Current action and preconditions to check: path_clear

Your task: For each precondition in the list above, predict whether it will hold at this action.

Consider the current scene as observed from the mobile robot's camera, and analyze the predicted future states of all dynamic agents (e.g., people, animals, vehicles, or any moving entities) within the NEXT SECOND.

IMPORTANT: Only answer "very likely" if you are absolutely certain—based on strong, clear evidence—that a dynamic agent will violate the precondition in the predicted future state. Do NOT answer "very likely" for unlikely, ambiguous, or low-probability risks.

Ask yourself for each precondition: Is there a high probability, with clear and convincing evidence, that the predicted future states of any dynamic agent will interfere with the predicted future state of the currently executing action within the NEXT SECOND, causing that precondition to fail?

Assess the risk level based on these predictions. Use "likely" or "very likely" if motions create a clear risk of interference.

Use "neutral" or "improbable" if agents are nearby but their predicted paths are clearly diverging or non-conflicting.

Failure Risk Categories: "very improbable", "improbable", "neutral", "likely", "very likely"

Answer Format: Output ONLY the probability_of_failure value from these categories: "very improbable", "improbable", "neutral", "likely", "very likely"

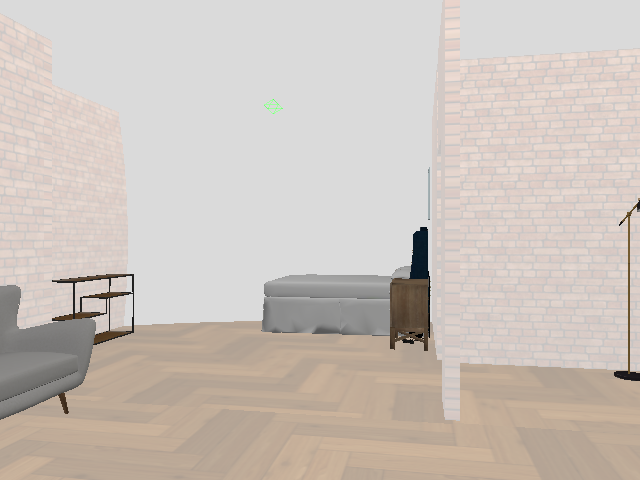

Answer: very improbable